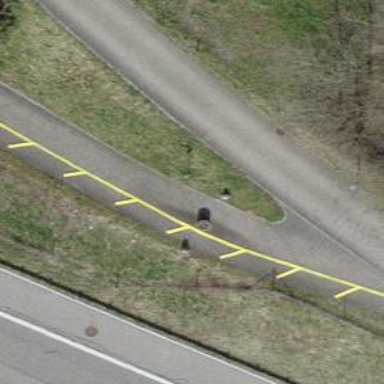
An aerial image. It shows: Bollard.